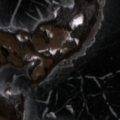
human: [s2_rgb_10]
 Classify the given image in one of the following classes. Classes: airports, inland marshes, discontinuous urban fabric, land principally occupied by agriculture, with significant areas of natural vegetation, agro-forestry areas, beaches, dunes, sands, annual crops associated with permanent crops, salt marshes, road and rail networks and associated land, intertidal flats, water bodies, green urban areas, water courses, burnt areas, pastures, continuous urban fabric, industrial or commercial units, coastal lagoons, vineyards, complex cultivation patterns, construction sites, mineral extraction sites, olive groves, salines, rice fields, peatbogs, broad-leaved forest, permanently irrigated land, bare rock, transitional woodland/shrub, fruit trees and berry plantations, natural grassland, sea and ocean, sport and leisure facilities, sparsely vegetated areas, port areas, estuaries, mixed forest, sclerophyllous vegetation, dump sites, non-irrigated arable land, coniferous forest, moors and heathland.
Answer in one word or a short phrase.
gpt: complex cultivation patterns, land principally occupied by agriculture, with significant areas of natural vegetation, water bodies